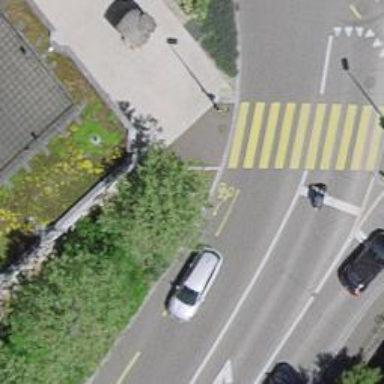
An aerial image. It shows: Kerb barrier.